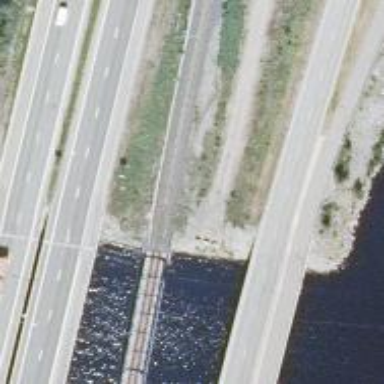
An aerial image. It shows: Bridge with continuous railway tracks that are electrified through contact line.